Question: I am using python3.7 and Tesseract-OCR version 5 on my Windows 10 box. I have pictures containing the numbers. However, despite that it is super clear to the human eyes, the Tesseract can't extract them correctly. Some give me a couple of correct readings. Some don't return anything at all. The attached one is the extreme case that nothing is returned...
'''
text = pytesseract.image_to_string(n)
print(text) -> returns nothing
'''
I read that I must change the DPI to 300 for Tesseract to read it correctly. Could you show me the best way to do it? I googled but I couldn't find a straight forward way to do it. Thanks!
Input image

---
Hi Nathancy, here is the "unsupported image object" error I got when I run the pytesseract command
'''
>>> data = pytesseract.image_to_string(thresh, lang='eng', config='--psm 6')
Traceback (most recent call last):
File "<stdin>", line 1, in <module>
File "C:\Python37\lib\site-packages\pytesseract\pytesseract.py", line 309, in image_to_string
}[output_type]()
File "C:\Python37\lib\site-packages\pytesseract\pytesseract.py", line 308, in <lambda>
Output.STRING: lambda: run_and_get_output(*args),
File "C:\Python37\lib\site-packages\pytesseract\pytesseract.py", line 208, in run_and_get_output
temp_name, input_filename = save_image(image)
File "C:\Python37\lib\site-packages\pytesseract\pytesseract.py", line 121, in save_image
image = prepare(image)
File "C:\Python37\lib\site-packages\pytesseract\pytesseract.py", line 113, in prepare
raise TypeError('Unsupported image object')
TypeError: Unsupported image object
'''
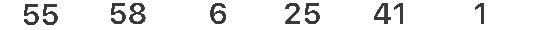
Answer: Here's a quick example performing a bit of preprocessing using OpenCV:
<URL>
Result from Pytesseract OCR:
'''
55 58 6 25 41 1
'''
Code
'''
import cv2
import pytesseract
pytesseract.pytesseract.tesseract_cmd = r"C:\Program Files\Tesseract-OCR esseract.exe"
# Load image, grayscale, Otsu's threshold
image = cv2.imread('1.jpg')
gray = cv2.cvtColor(image, cv2.COLOR_BGR2GRAY)
thresh = 255 - cv2.threshold(gray, 0, 255, cv2.THRESH_BINARY_INV + cv2.THRESH_OTSU)[1]
# Blur and perform text extraction
thresh = cv2.GaussianBlur(thresh, (3,3), 0)
data = pytesseract.image_to_string(thresh, lang='eng', config='--psm 6')
print(data)
cv2.imshow('thresh', thresh)
cv2.waitKey()
'''